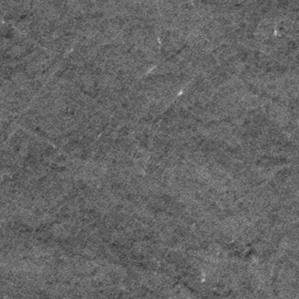
Label: frost